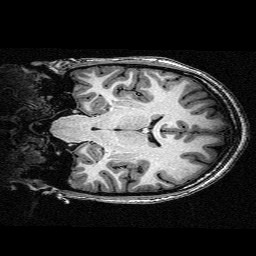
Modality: T1w
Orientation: coronal
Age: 19
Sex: female